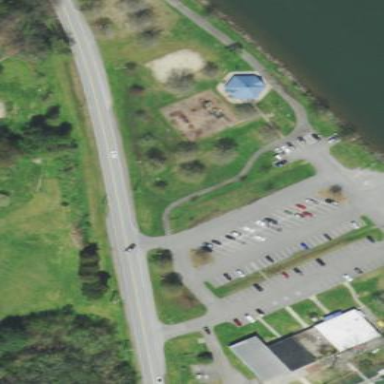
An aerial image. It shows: Paved parking area.